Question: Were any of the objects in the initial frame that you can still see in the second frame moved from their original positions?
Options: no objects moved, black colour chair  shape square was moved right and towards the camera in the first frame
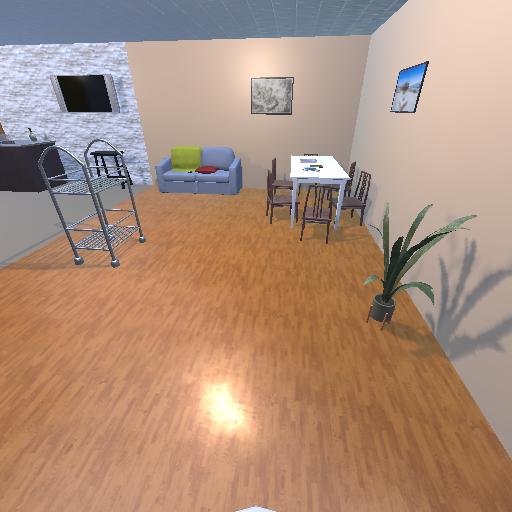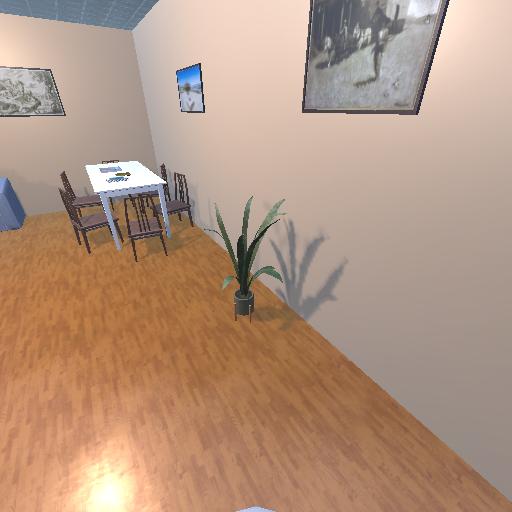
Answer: no objects moved